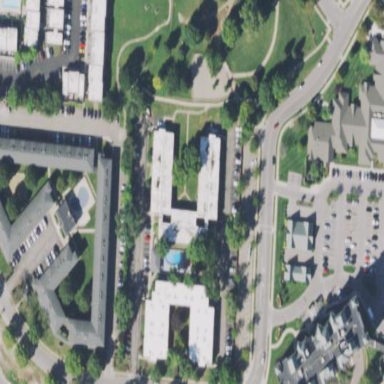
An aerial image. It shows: Residential area with apartments.